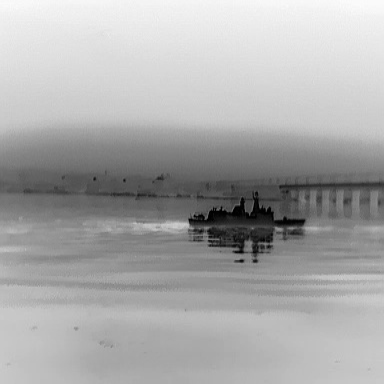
There is a warship in the infrared image.